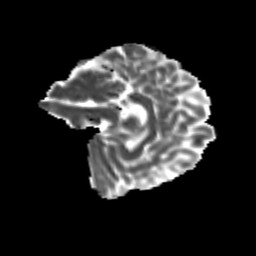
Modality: MD
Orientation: sagittal
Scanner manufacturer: siemens
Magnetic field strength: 3 T
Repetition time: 9.2 s
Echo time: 0.084 s